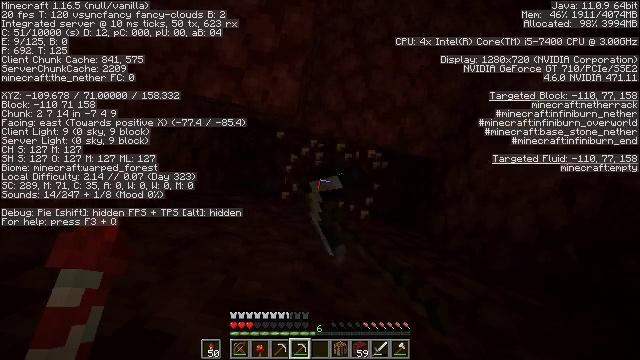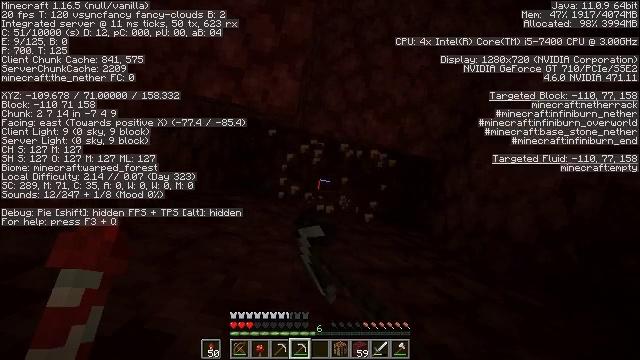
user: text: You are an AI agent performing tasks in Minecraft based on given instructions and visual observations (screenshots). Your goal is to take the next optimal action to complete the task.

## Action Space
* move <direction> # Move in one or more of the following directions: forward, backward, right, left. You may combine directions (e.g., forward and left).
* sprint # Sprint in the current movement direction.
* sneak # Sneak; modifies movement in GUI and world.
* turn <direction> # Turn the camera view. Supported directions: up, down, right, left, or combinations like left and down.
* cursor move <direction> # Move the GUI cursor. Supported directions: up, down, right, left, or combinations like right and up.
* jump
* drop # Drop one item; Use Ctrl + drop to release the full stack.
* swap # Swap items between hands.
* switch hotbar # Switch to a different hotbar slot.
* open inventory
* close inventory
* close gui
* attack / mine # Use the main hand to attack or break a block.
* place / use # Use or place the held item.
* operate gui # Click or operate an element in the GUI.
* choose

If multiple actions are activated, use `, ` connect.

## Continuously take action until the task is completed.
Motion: motion action
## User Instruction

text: Extract nether gold ore from the Netherrack.
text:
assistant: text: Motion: attack / mine
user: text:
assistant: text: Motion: attack / mine